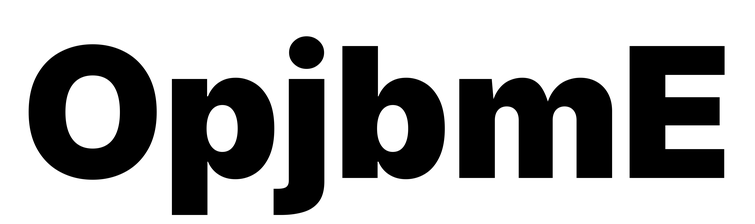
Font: Inter_Black